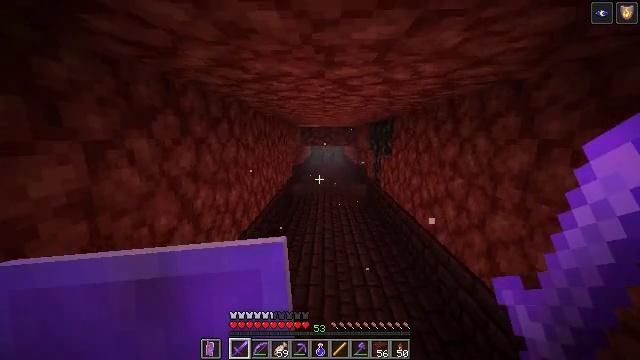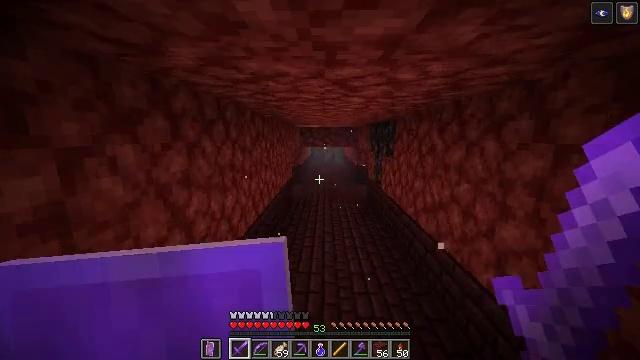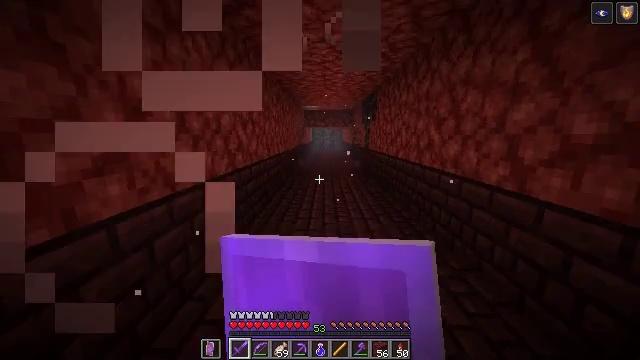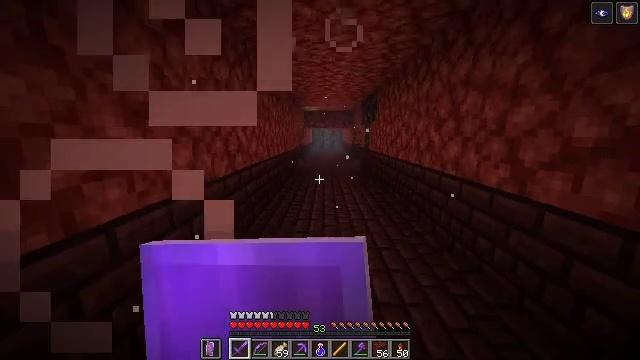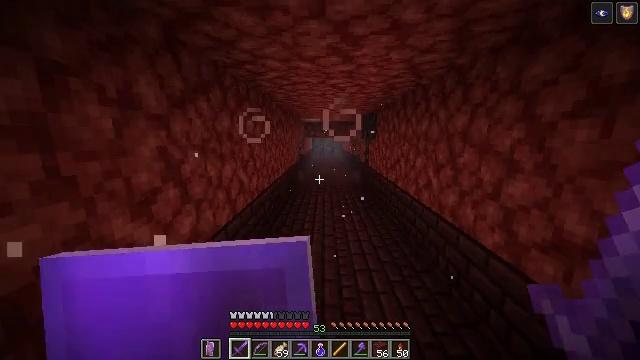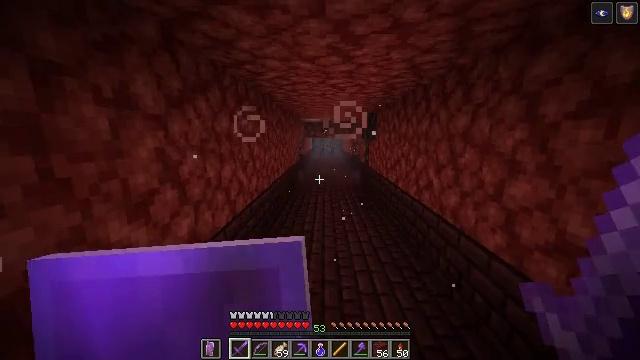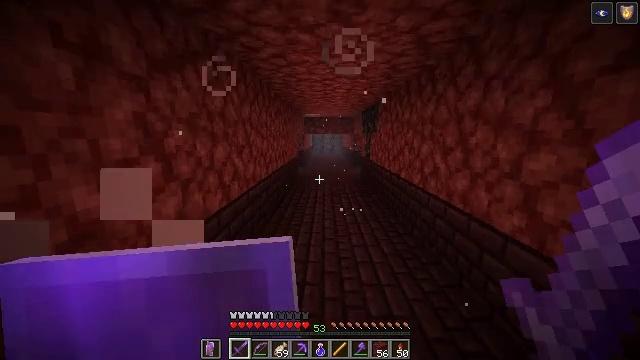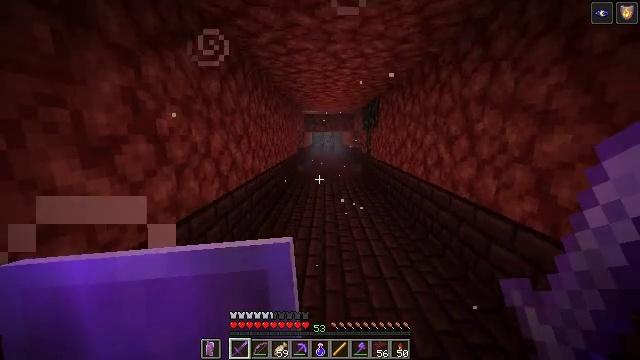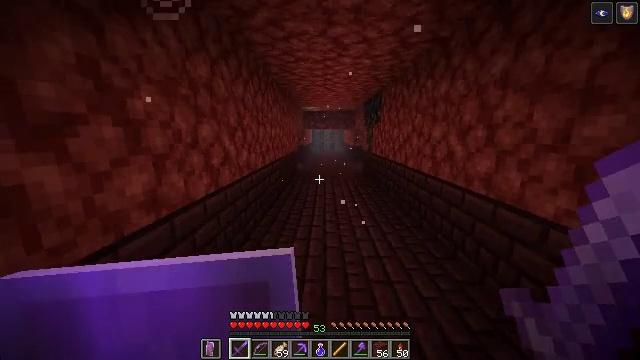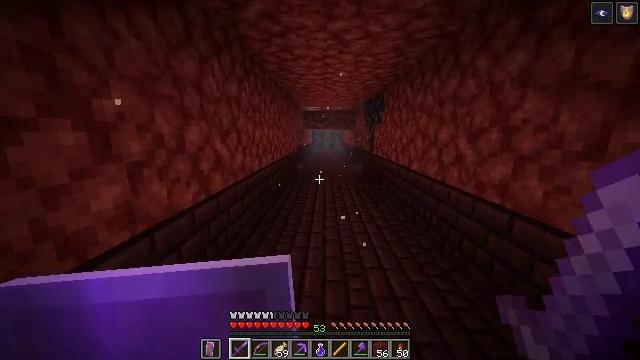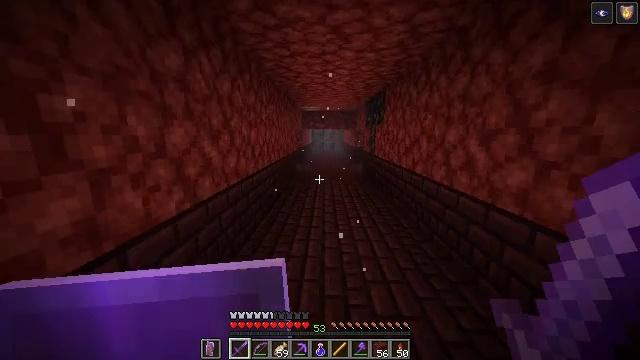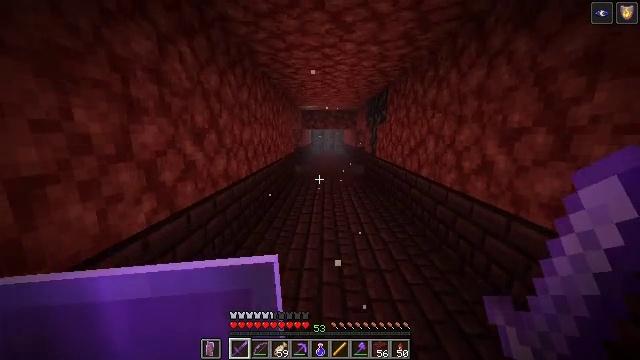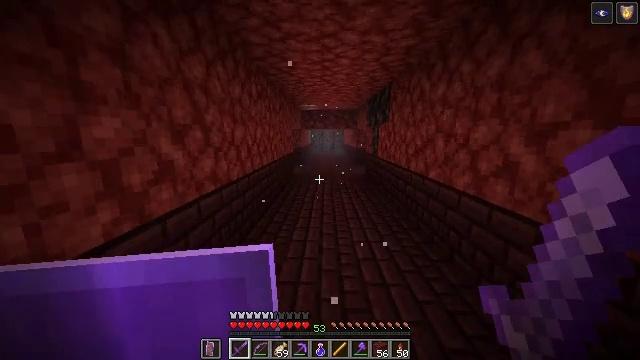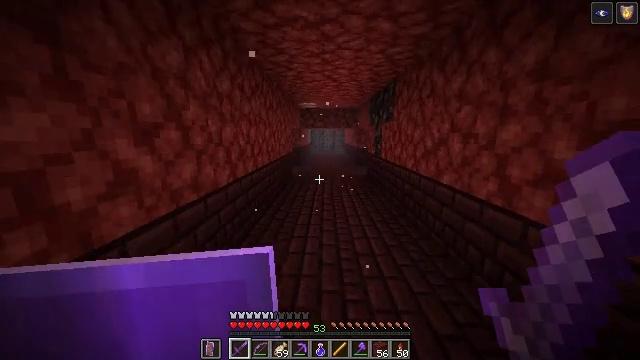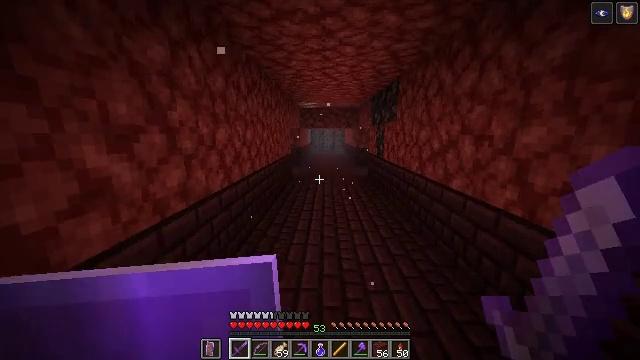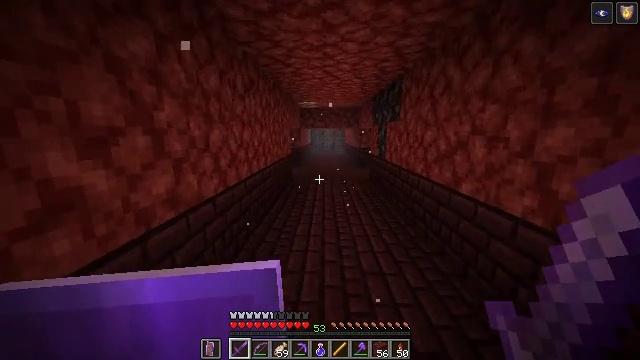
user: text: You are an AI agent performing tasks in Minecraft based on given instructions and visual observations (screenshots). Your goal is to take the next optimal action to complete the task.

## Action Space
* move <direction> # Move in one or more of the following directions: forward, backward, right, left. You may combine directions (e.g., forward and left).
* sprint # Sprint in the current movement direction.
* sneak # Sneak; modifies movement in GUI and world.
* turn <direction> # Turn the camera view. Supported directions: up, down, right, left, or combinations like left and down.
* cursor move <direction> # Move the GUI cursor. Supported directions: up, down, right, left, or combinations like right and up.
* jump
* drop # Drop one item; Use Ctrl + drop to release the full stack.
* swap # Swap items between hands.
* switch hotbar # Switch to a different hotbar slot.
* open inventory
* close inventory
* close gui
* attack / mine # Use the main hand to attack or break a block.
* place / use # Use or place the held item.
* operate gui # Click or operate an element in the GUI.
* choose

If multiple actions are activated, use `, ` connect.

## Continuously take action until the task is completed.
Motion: motion action
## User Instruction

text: Combat the magma cube.
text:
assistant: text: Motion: move forward, sprint
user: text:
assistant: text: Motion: move forward, sprint
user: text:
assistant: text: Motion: move forward, sprint
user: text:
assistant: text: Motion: move forward, sprint
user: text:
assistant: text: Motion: move forward, sprint
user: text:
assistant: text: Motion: move forward, sprint
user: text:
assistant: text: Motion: move forward, sprint
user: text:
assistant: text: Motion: move forward, sprint
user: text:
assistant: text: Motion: move forward, sprint
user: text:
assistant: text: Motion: move forward, sprint
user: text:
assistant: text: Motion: move forward, sprint
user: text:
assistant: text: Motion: move forward, sprint
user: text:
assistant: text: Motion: move forward, sprint
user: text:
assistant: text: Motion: move forward, sprint
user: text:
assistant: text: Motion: move forward, sprint
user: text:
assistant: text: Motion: move forward, sprint
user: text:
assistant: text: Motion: move forward, sprint
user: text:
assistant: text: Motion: move forward, sprint
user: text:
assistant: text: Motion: move forward, sprint
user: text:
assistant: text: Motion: move forward, sprint
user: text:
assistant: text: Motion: move forward, sprint
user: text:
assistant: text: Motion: move forward, sprint
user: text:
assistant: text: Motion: move forward, sprint
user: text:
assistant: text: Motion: move forward, sprint
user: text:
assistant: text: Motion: move forward, sprint
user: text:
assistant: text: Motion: move forward, sprint
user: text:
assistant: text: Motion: move forward, sprint
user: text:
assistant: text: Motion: move forward, sprint
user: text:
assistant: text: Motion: move forward, sprint
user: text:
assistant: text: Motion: move forward, sprint